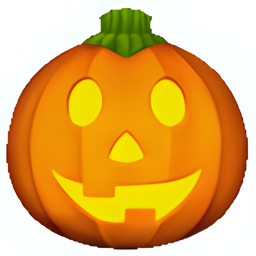
Name: jack o lantern
Emoji: 🎃
Group: Activities
Sub-group: event